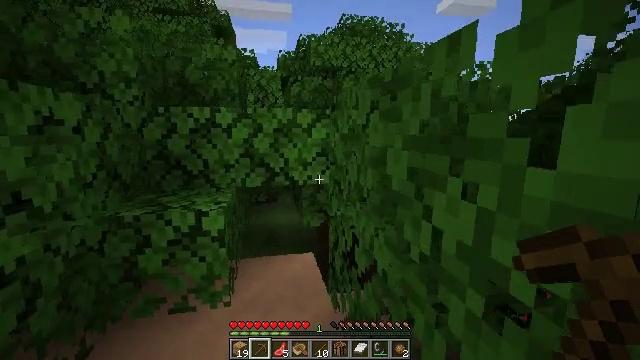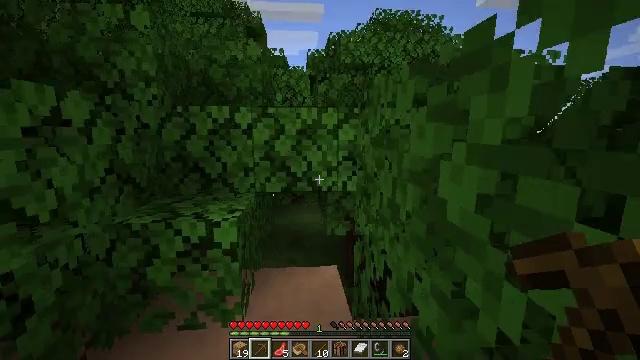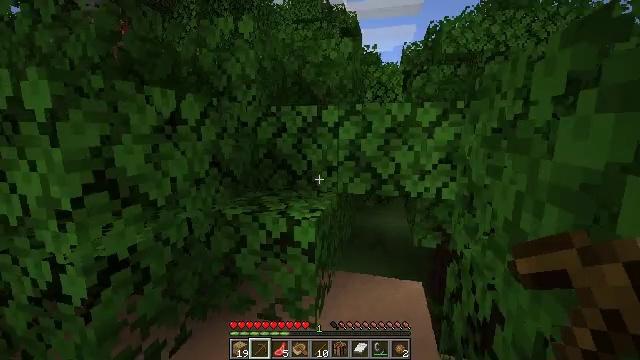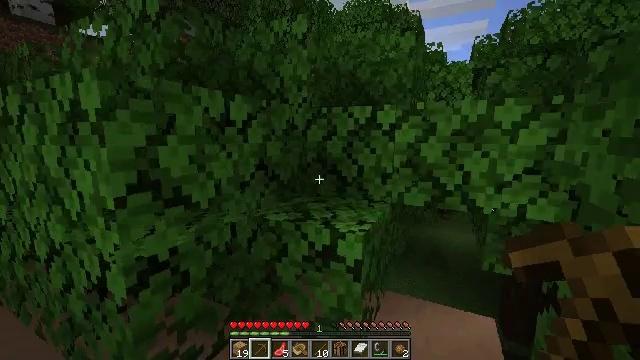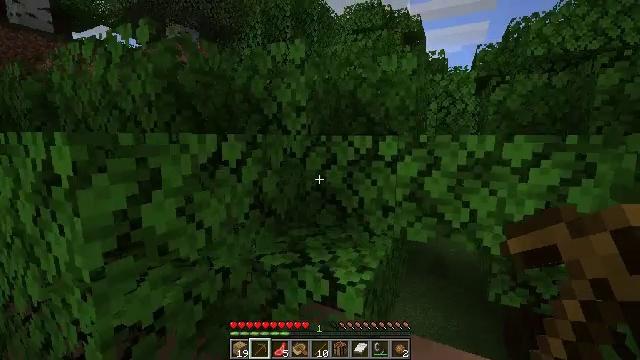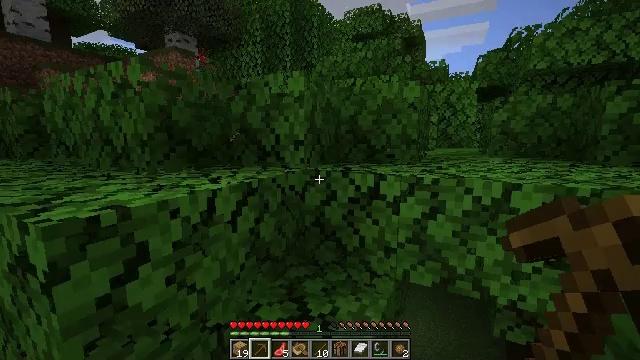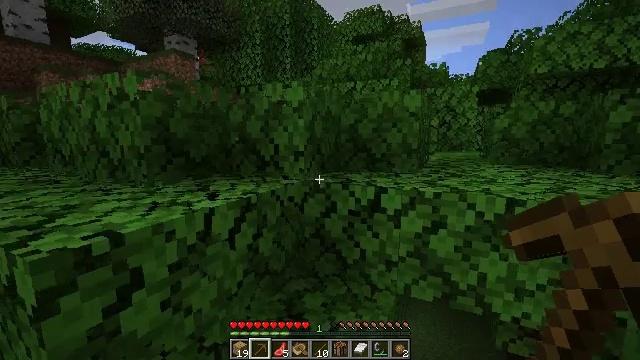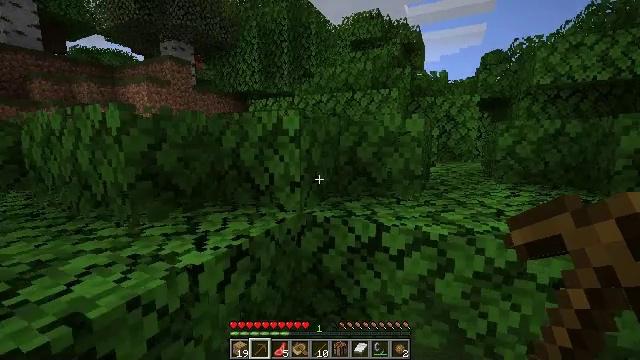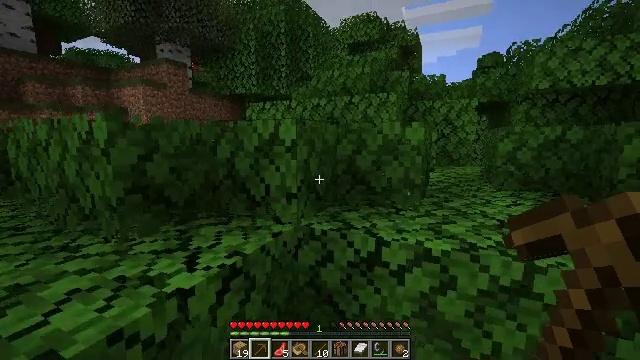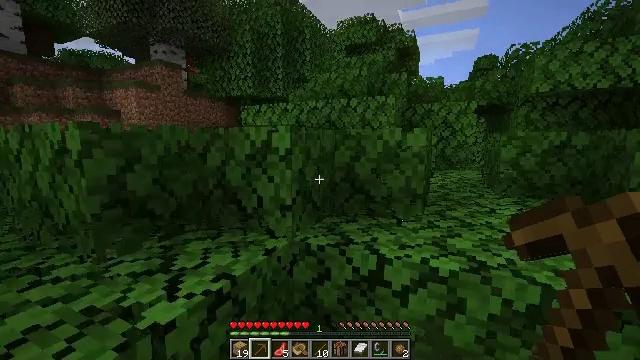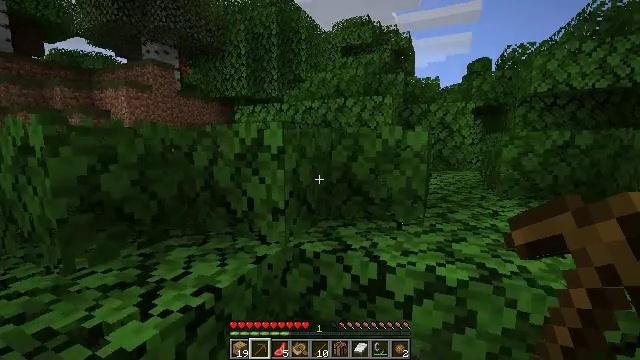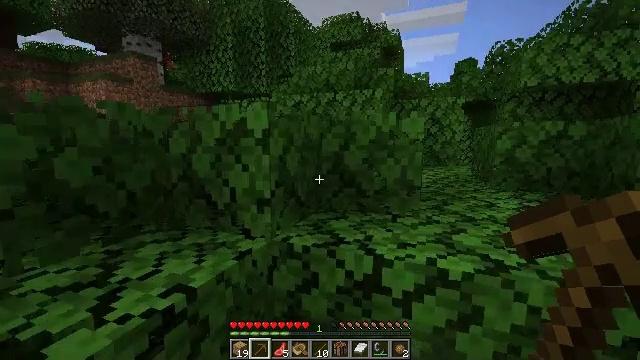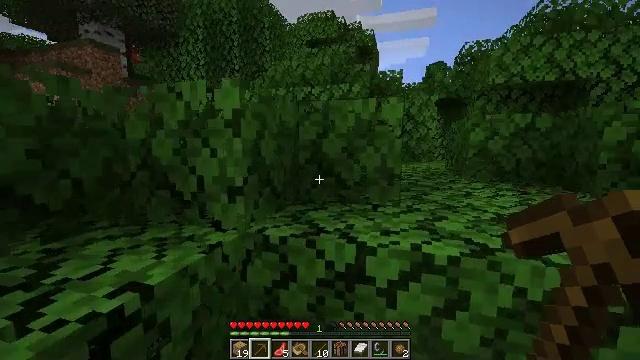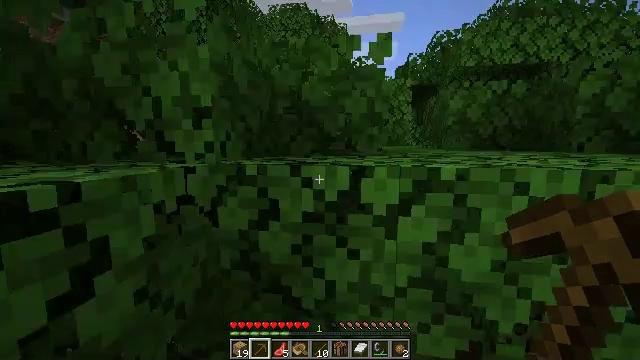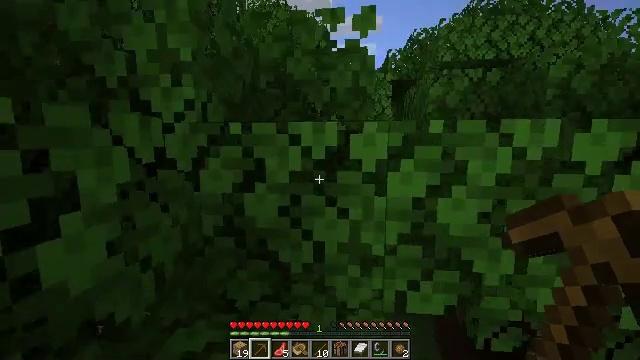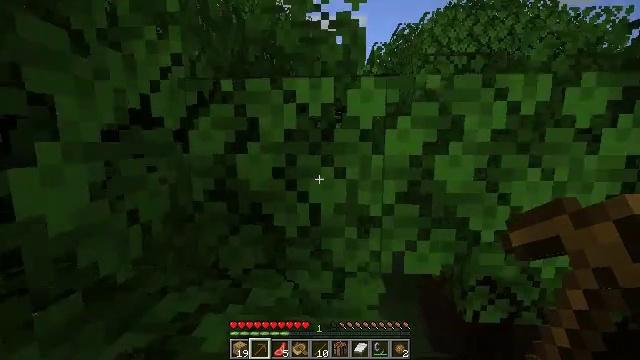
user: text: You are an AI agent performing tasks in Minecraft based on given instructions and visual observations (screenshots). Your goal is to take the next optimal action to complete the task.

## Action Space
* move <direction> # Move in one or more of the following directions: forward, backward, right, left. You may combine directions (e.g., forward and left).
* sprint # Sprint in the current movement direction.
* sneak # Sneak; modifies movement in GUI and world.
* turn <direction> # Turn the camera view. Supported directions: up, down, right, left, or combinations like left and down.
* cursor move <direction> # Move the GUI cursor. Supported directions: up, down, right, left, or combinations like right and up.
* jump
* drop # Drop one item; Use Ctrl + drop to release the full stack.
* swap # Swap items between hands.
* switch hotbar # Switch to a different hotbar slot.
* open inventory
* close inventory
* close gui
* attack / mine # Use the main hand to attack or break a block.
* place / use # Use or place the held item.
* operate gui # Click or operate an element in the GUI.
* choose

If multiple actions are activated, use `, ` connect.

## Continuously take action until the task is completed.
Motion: motion action
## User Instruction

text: Gather dark oak leaves from the canopy.
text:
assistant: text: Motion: move forward, turn left
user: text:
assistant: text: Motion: move forward, turn left
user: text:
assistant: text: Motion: move forward, turn left
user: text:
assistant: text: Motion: move forward, jump
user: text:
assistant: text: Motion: move forward, jump
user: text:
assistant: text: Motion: move forward, jump
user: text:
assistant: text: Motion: move forward, jump
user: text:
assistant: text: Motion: move forward, jump
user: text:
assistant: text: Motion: move forward
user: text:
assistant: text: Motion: move forward
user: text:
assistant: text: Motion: move forward, turn right
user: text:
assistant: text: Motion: move forward, turn right
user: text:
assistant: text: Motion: move forward, turn right
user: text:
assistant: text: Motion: move forward, turn right, jump
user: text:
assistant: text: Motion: move forward, turn right, jump
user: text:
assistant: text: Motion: move forward, turn right, jump
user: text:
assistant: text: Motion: move forward, turn right, jump
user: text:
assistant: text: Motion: move forward, turn right, jump
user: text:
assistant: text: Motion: move forward, turn right
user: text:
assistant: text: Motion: move forward
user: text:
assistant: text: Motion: move forward
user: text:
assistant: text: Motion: move forward, turn left and down
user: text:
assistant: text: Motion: move forward, turn left
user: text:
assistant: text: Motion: move forward
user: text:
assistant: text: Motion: move forward, jump
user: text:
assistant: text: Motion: move forward, jump
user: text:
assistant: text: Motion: move forward, turn right, jump
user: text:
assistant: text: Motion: move forward, turn right, jump
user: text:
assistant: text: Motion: move forward, turn right and down
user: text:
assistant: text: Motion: move forward, turn right